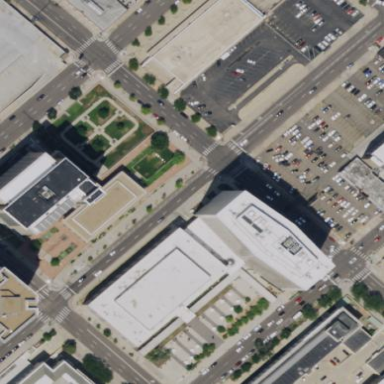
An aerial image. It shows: Civic building.